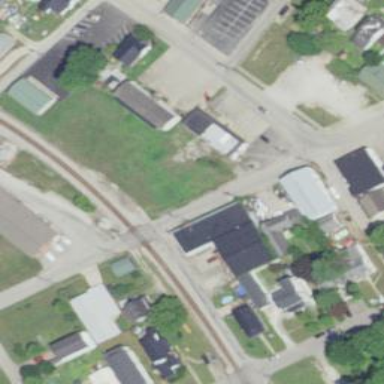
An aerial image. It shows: Railway level crossing.